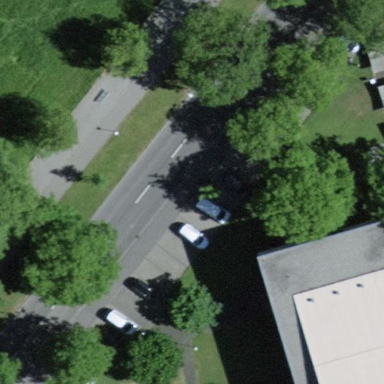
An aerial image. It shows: Parking area with surface.